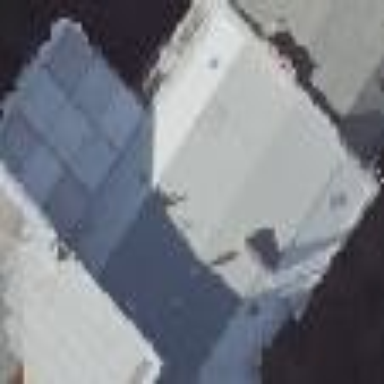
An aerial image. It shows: Building with LightSlateGray roof.